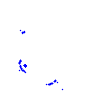
Particle: proton